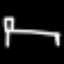
Label: bed